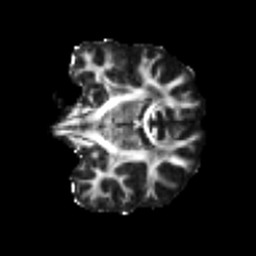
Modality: FA
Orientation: coronal
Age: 35
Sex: male
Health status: healthy
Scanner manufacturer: siemens
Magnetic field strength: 3 T
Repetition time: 3.6 s
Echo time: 0.092 s